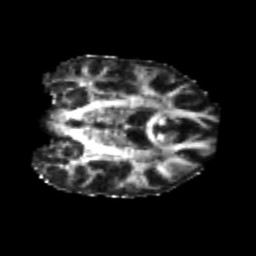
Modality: FA
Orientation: coronal
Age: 26
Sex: male
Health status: healthy
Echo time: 0.074 s